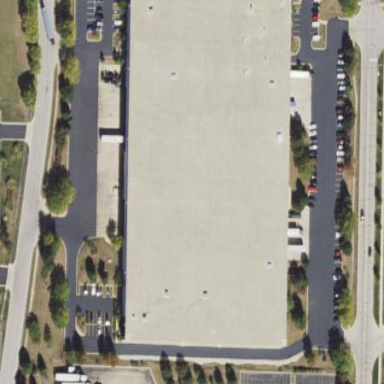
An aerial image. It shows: Warehouse.